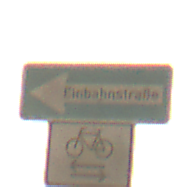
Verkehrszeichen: EinbahnstrasseLinksweisend
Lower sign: RichtungsangabeDurchPfeile9
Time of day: SunriseSunset
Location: Outdoor (Nature)
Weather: PartlyCloudy
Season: NotSpecified
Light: Natural